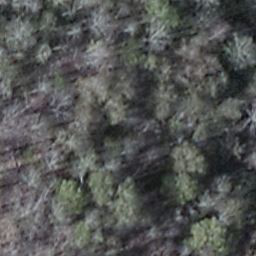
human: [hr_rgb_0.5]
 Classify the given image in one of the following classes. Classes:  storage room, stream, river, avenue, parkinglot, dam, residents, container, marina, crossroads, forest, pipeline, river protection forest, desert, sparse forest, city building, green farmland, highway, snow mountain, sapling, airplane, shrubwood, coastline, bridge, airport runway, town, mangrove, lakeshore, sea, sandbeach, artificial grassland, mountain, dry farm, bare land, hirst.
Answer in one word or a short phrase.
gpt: shrubwood